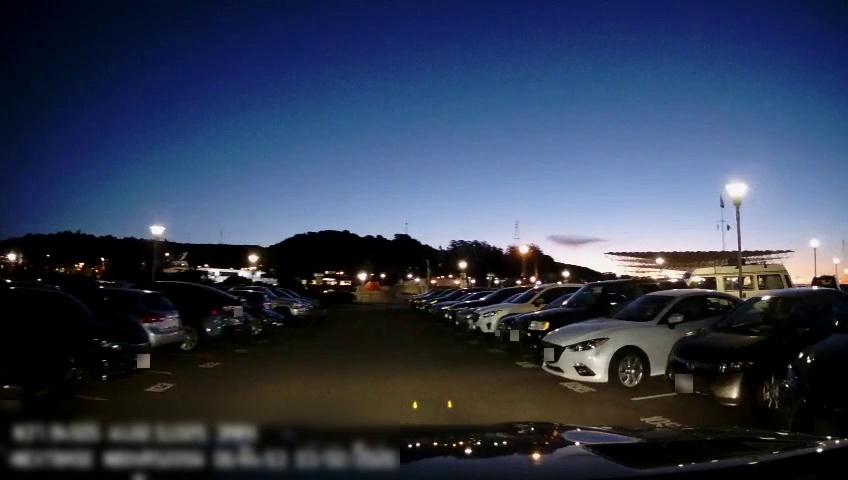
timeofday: Night
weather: Other
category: Drivable Space
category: Vehicles | Car
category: Vehicles | Car
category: Vehicles | SUV
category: Vehicles | Car
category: Vehicles | Car
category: Vehicles | SUV
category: Vehicles | SUV
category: Vehicles | Truck
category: Vehicles | Car
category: Vehicles | Car
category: Vehicles | Car
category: Vehicles | Car
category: Vehicles | SUV
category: Vehicles | Car
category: Vehicles | SUV
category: Vehicles | Car
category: Vehicles | SUV
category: Vehicles | Other LV
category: Vehicles | SUV